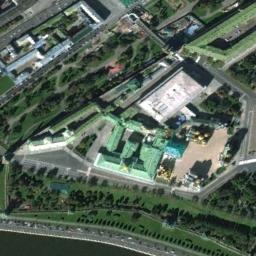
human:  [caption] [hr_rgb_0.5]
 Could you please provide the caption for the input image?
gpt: There are many round lawns near the palace .

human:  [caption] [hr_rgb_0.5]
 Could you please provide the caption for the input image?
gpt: There are many trees near the palace .

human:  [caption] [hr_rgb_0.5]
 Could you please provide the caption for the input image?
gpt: The palace has some green palaces, A white palace and some golden palaces and the palace is surrounded by a green belt .

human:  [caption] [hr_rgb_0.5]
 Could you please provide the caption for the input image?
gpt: The palace is surrounded by buildings and trees .

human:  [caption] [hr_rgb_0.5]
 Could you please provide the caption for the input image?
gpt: There are green trees and lawns around the green palace .